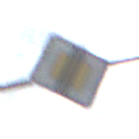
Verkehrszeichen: EndeVorfahrtsstrasse
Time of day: Midday
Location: Outdoor (Nature)
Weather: PartlyCloudy
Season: NotSpecified
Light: Natural